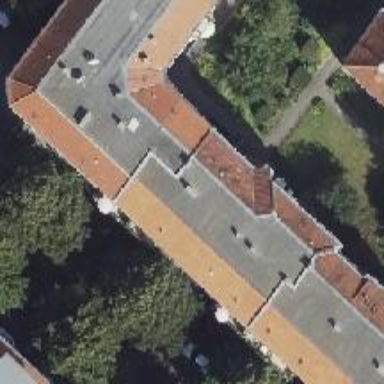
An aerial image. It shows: Part of building.